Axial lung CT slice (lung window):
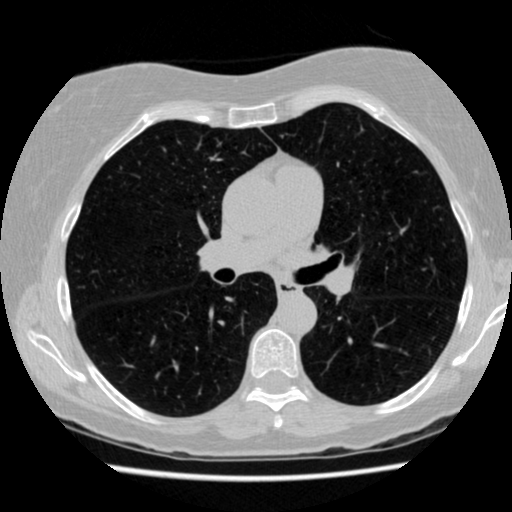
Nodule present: no